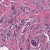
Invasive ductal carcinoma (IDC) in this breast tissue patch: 1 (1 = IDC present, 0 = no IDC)